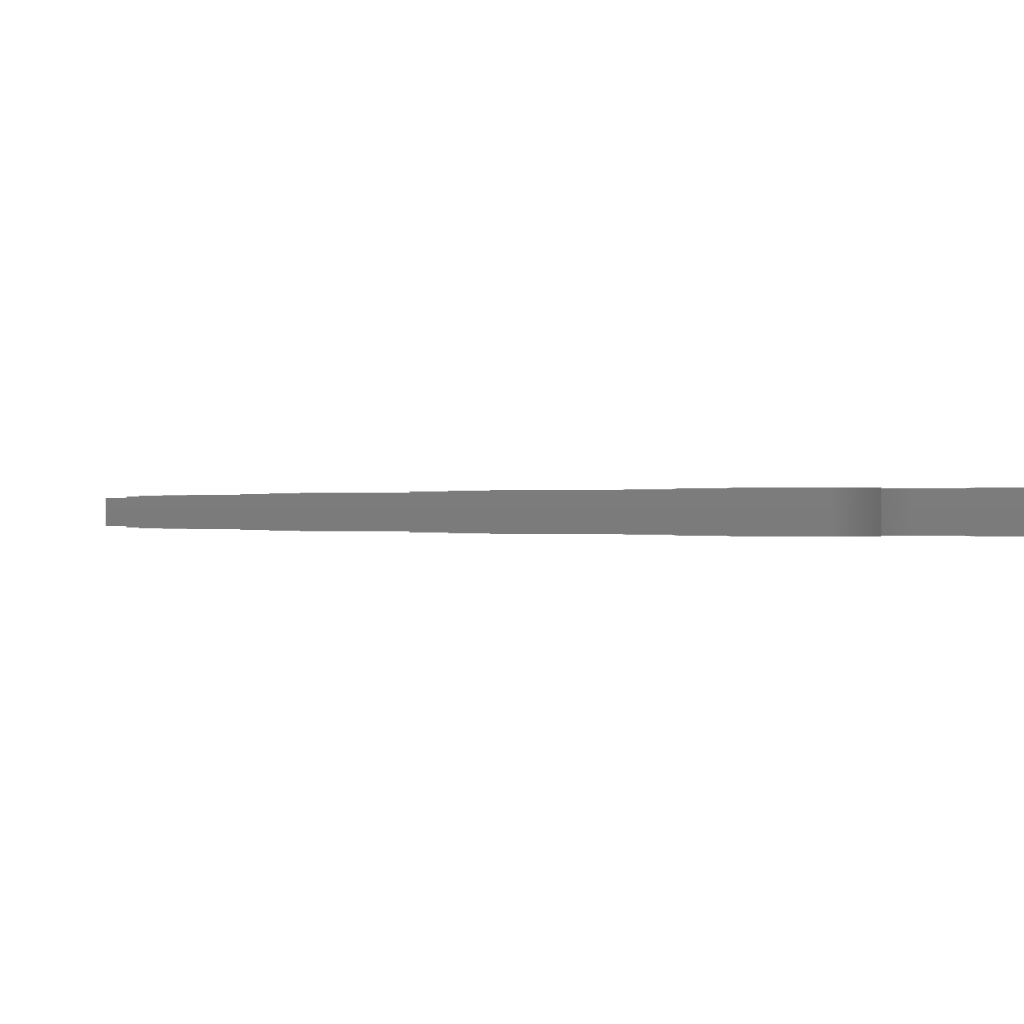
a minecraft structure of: Tutorial Cave bad low quality